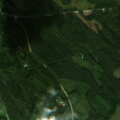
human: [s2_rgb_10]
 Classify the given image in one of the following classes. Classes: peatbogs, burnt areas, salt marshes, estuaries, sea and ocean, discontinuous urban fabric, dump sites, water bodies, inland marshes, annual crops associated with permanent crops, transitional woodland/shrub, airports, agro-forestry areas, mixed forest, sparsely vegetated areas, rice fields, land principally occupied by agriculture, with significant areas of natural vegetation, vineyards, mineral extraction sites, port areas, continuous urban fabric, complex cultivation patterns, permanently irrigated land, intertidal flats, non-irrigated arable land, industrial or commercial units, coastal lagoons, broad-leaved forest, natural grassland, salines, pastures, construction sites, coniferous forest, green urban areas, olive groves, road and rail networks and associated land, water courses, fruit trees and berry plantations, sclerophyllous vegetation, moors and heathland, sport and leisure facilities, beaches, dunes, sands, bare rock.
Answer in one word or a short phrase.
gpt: coniferous forest, mixed forest